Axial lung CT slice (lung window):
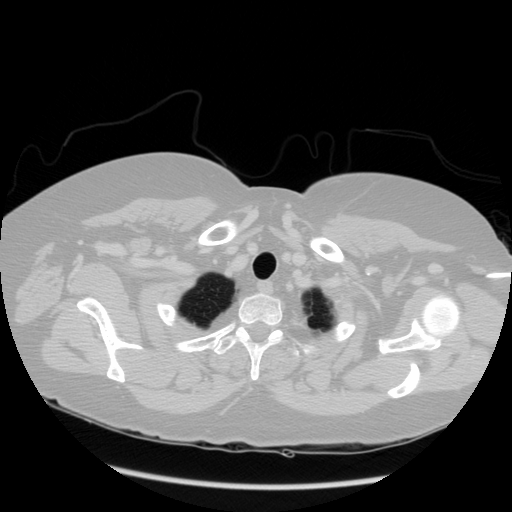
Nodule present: no